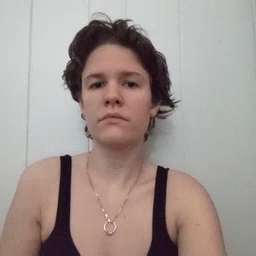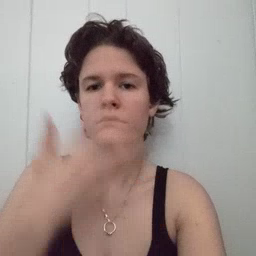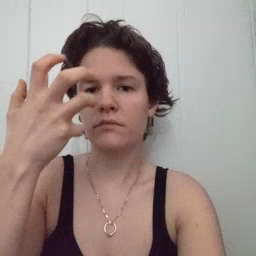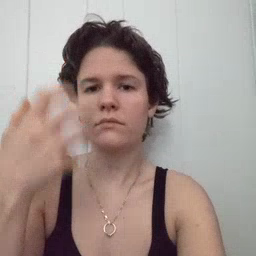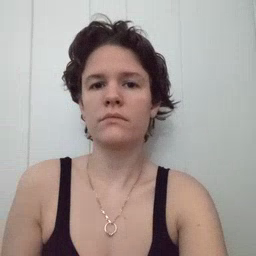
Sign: mad